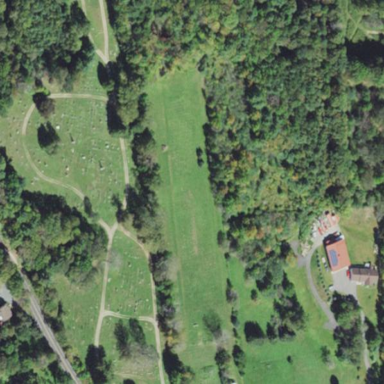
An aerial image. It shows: Cemetery that holds historical significance.